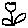
Label: flower